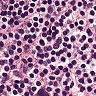
Metastatic tissue present: no